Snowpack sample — Rabbit Ears Pass, Jackson County, Colorado, USA (12/17/25, 1:08 PM MST)
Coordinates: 40.387, -106.625
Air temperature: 34 °F
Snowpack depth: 46 cm
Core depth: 40 cm
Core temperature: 28.4 °F
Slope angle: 6°, slope face: 165°
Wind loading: medium
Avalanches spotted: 0
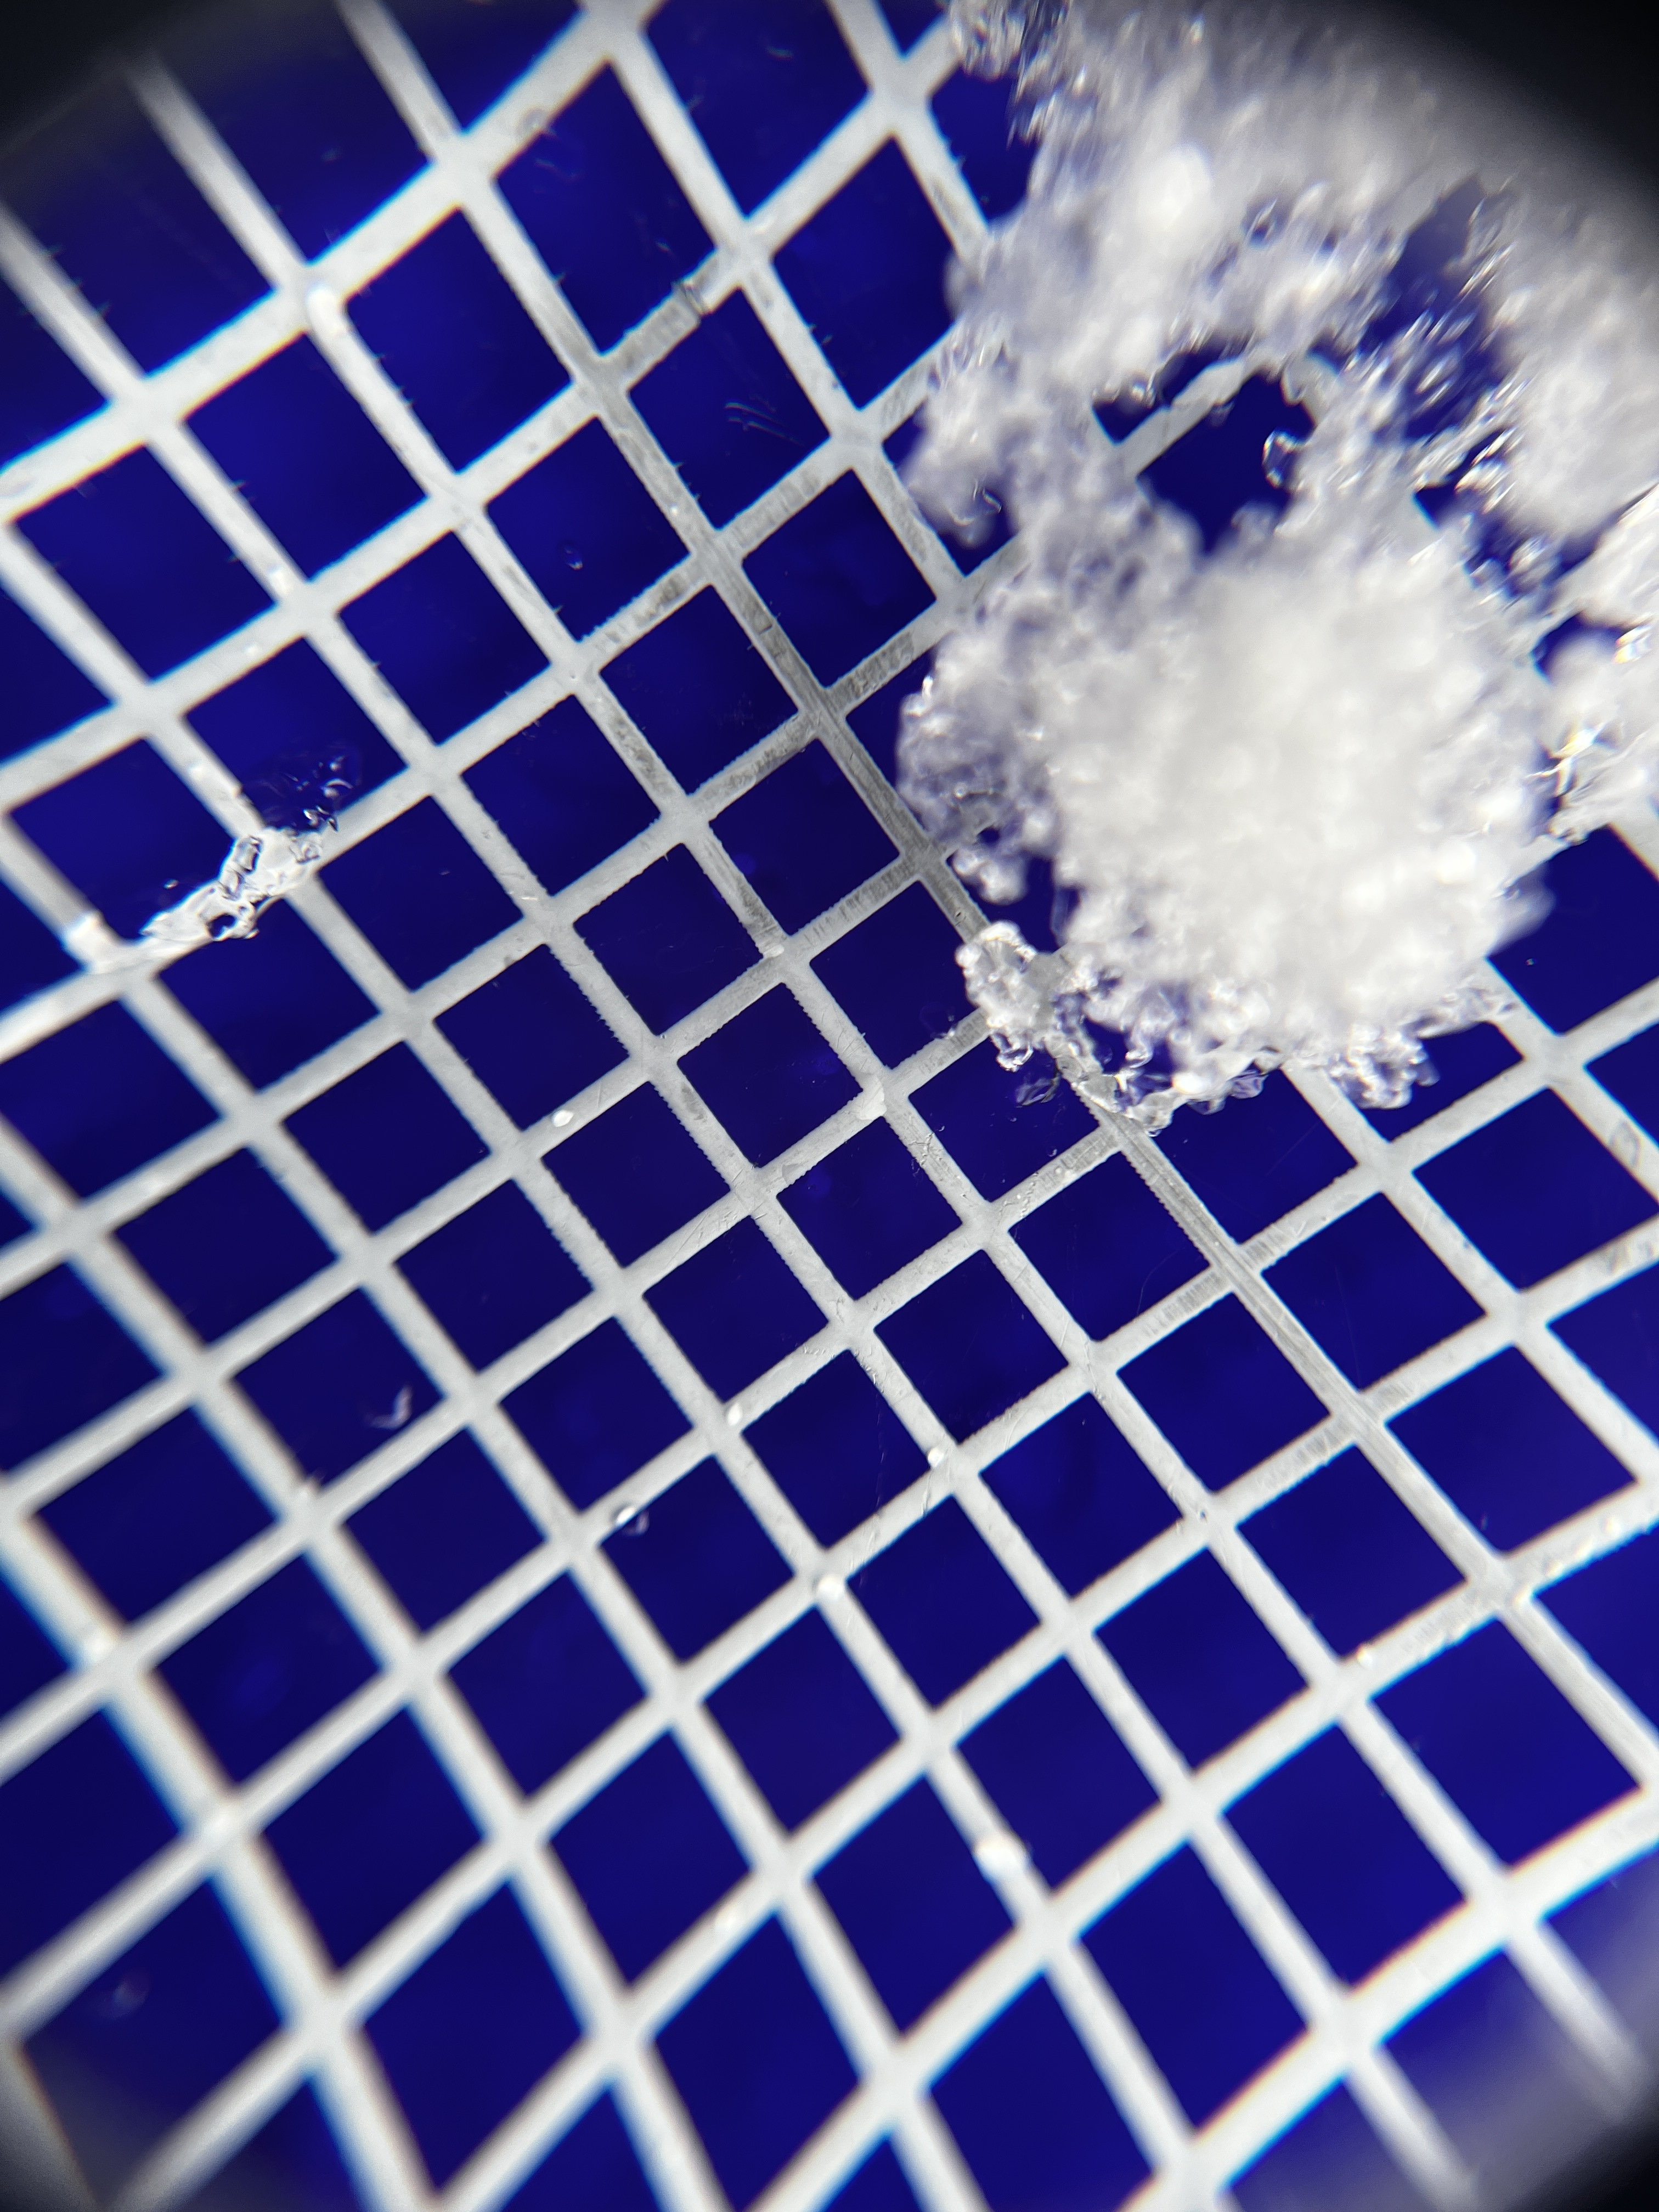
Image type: magnified_profile
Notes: No avalanches spotted nearby, although collected in a meadowy area with minimal risk on this face of the pass.